Question: Hello I was creating a remote operation tool which uses 'nircmd'.

Is there any way to get rid of this screen? [nircmd.exe is copied in my windows directory]
The code:
'''
import socket
s=socket.socket(socket.AF_INET,socket.SOCK_STREAM)
s.bind(('localhost',5000))
s.listen(5)
c,addr=s.accept()
c.send("Enter command for nircmd: ".encode())
cmd=c.recv(1024)
cmd=cmd.decode()
cmd="nircmd "+str(cmd)
c.send(cmd.encode())
exe=subprocess.Popen(cmd,shell=True,stdout=subprocess.PIPE,stderr=subprocess.PIPE)
out,err=exe.communicate()
out=out+err
c.sendall(out)
'''
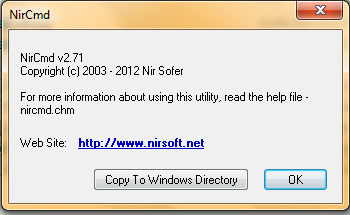
Answer: I've had a quick look at the utility you mentioned.
Seems that window only pops up instead of any kind of error message if you give a wrong command line option, so check what you're sending.
Seems ther's also a command line only version in the zip file ('nircmdc'), maybe you should use that instead.